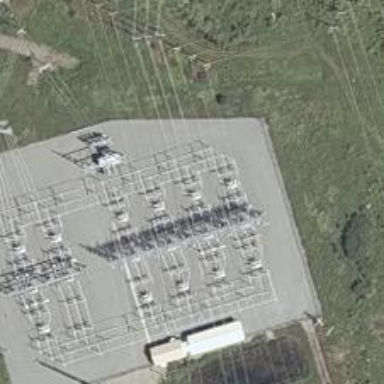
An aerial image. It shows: Switch for power supply.